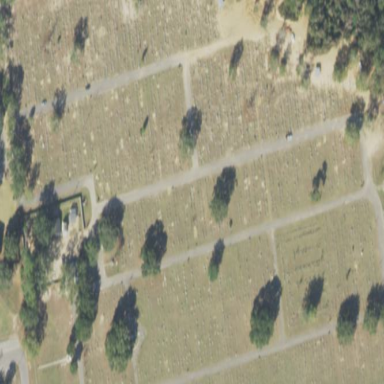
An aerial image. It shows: Cemetery.